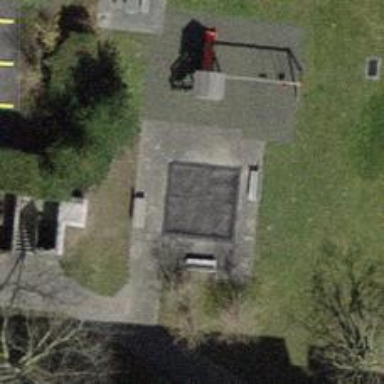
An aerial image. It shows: Playground area for leisure land.